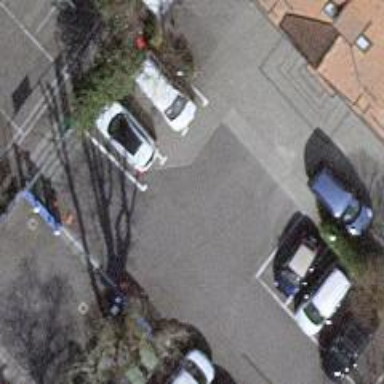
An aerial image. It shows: Road serving as parking aisle.